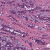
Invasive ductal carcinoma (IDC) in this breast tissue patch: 1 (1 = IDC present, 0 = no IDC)